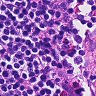
Metastatic tissue present: no